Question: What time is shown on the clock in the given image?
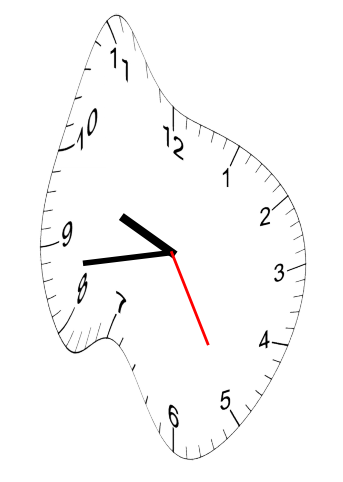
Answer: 09:43:25